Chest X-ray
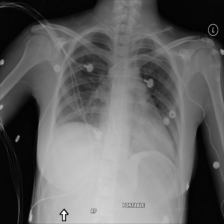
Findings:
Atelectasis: negative
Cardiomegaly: negative
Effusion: negative
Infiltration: negative
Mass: negative
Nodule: negative
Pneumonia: negative
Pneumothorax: negative
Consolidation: negative
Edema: negative
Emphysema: negative
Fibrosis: negative
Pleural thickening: negative
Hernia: negative